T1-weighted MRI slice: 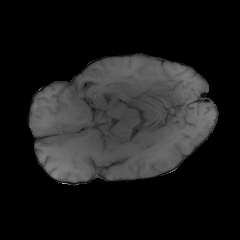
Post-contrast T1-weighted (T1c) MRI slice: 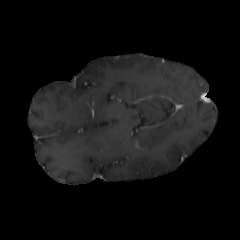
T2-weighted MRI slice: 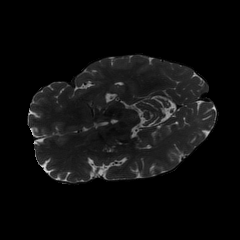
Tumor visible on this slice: no